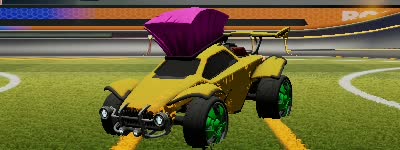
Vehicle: octane